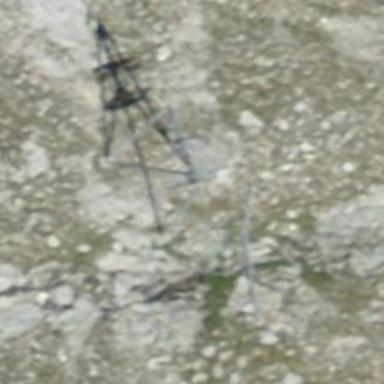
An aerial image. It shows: Pylon used for aerialway.